Field crop: tomato
Growth stage: 1
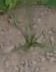
Species: cyperus